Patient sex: M
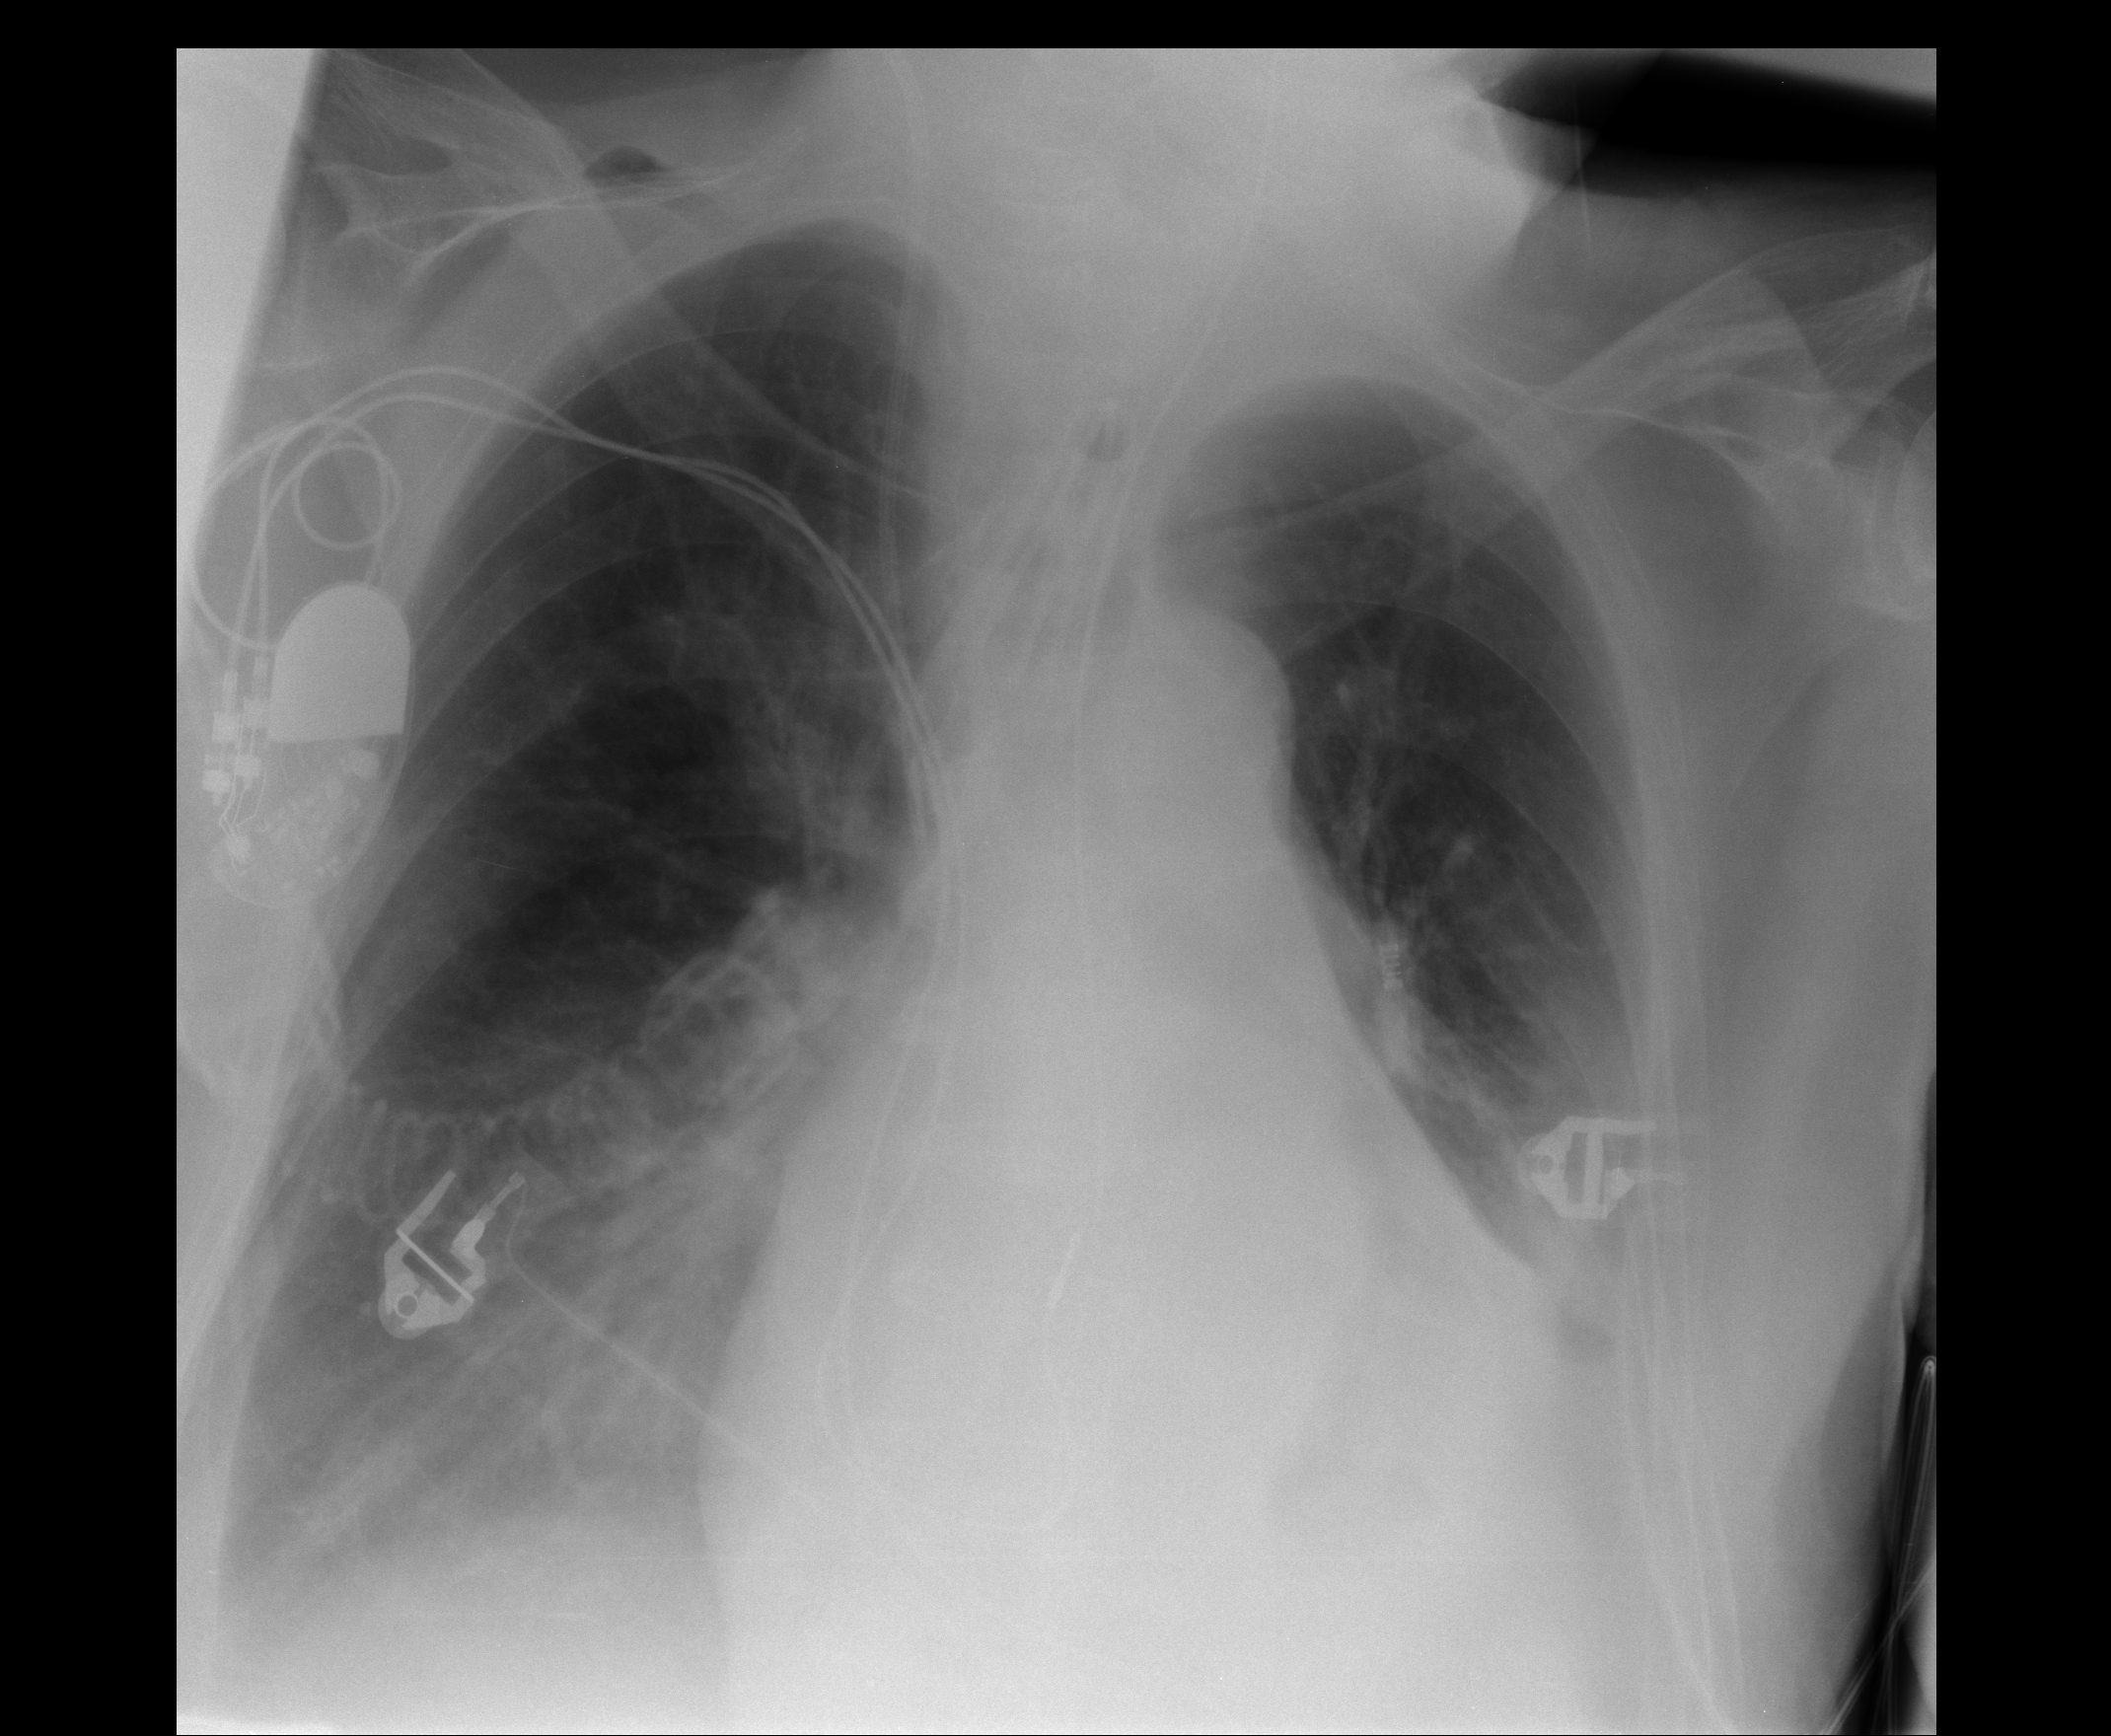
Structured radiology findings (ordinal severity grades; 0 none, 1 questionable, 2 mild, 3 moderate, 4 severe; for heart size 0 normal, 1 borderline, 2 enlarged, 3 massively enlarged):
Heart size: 1
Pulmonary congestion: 2
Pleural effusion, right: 2
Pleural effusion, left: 2
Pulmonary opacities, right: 0
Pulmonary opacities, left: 0
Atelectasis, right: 2
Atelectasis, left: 2